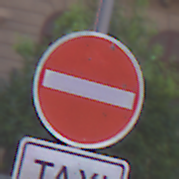
Verkehrszeichen: VerbotDerEinfahrt
Zusatzzeichen unten: BesondereFahrzeugeUndTransportgueter1
Umgebung: Outdoor, Urban
Tageszeit: SunriseSunset
Wetter: PartlyCloudy
Licht: Natural
Jahreszeit: NotSpecified
Kontrast: LowContrast